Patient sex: M
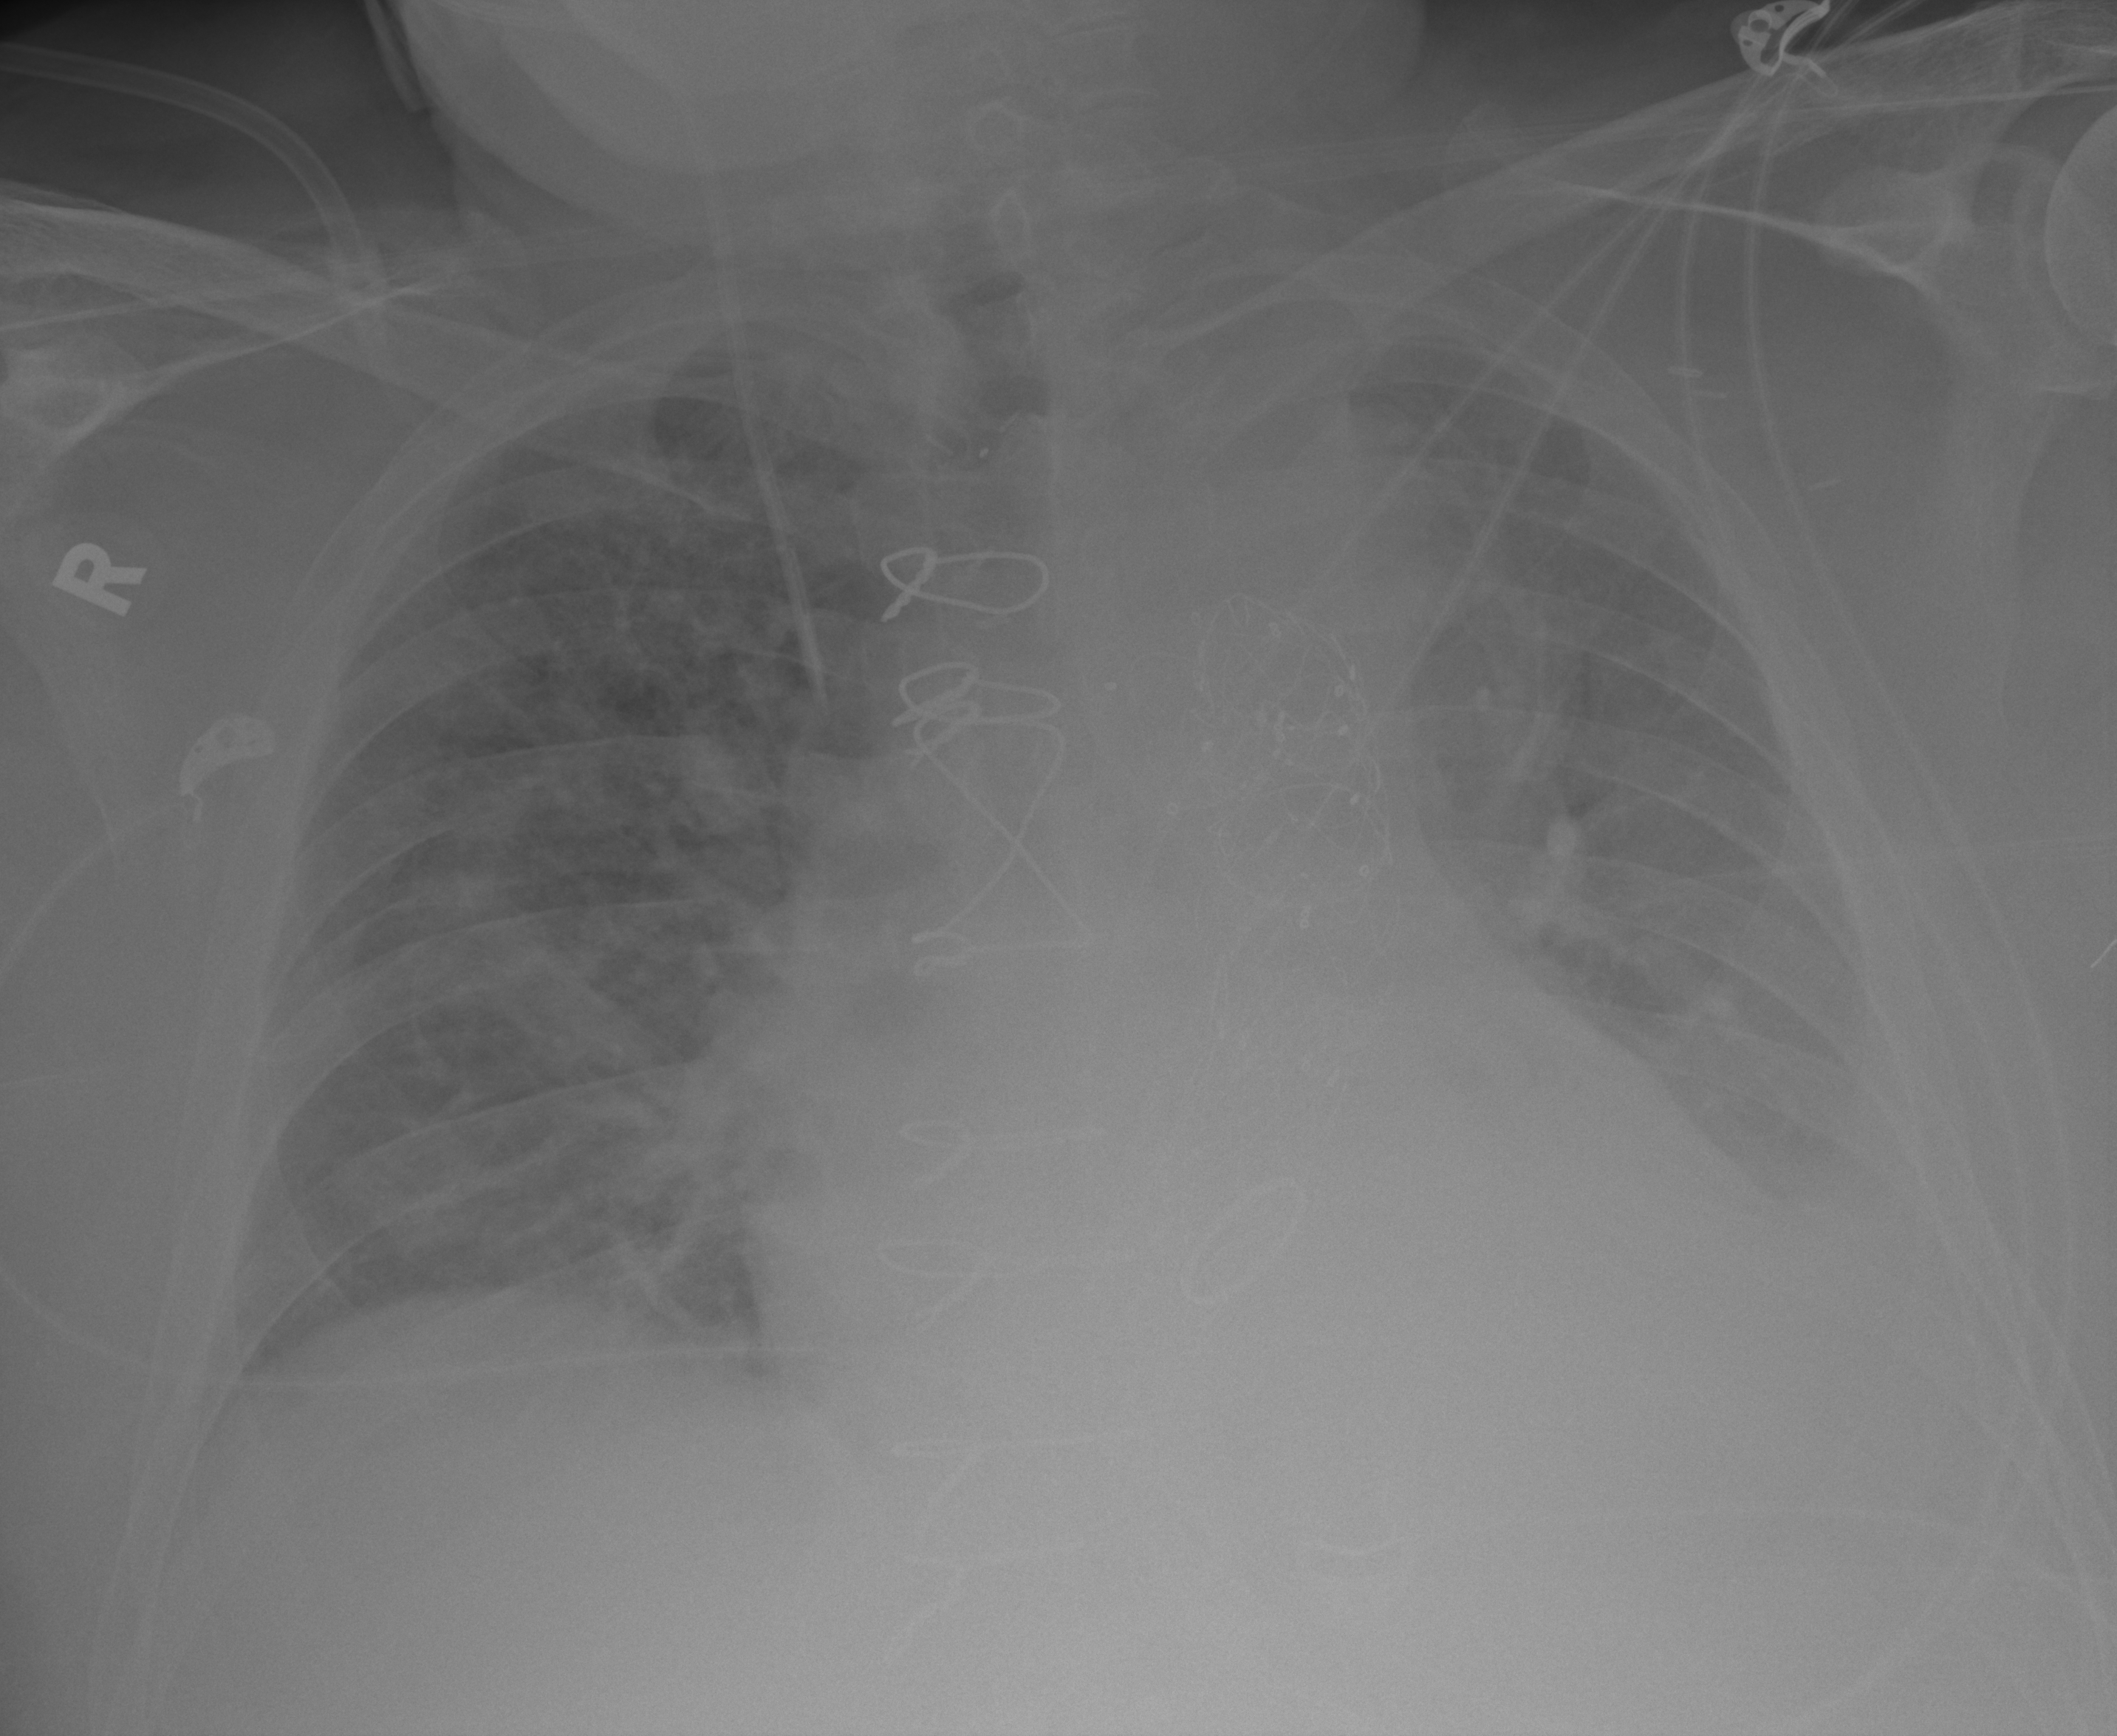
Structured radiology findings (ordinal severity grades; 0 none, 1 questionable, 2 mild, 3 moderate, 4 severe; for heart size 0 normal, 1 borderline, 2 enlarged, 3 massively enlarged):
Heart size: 3
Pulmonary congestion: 3
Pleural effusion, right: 2
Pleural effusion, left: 2
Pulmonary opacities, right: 2
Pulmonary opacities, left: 2
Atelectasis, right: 2
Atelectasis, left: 2